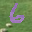
Label: 6